已知同一平面内有$\odot O$和点$A$与点$B$，如果$\odot O$的半径为$3\mathrm{cm}$，线段$OA=5\mathrm{cm}$，线段$OB=3\mathrm{cm}$，那么直线$AB$与$\odot O$的位置关系为（\quad\quad）}

\vspace{0.3cm}
\noindent\textbf{A．相切 \quad\quad B．相交 \quad\quad C．相离或相切 \quad\quad D．相交或相切}
【解答】
\vspace{0.5cm}
\noindent\textbf{【答案】D}

\vspace{0.5cm}
\noindent\textbf{【详解】解：$\because \odot O$的半径为$3\mathrm{cm}$，线段$OA=5\mathrm{cm}$，线段$OB=3\mathrm{cm}$}
\noindent\textbf{$\therefore$点$A$在以$O$为圆心$5\mathrm{cm}$长为半径的圆上，点$B$在以$O$圆心$3\mathrm{cm}$长为半径的$\odot O$上}
\noindent\textbf{当$AB \perp OB$时，如左图所示，由$OB=3\mathrm{cm}$知，直线$AB$与$\odot O$相切；}
\noindent\textbf{当$AB$与$OB$不垂直时，如右图所示，过点$O$作$OD \perp AB$于点$D$，则$OD < OB$，所以直线$AB$与$\odot O$相交；}

\noindent\textbf{$\therefore$直线$AB$与$\odot O$的位置关系为相交或相切，}
\noindent\textbf{故选：D．}
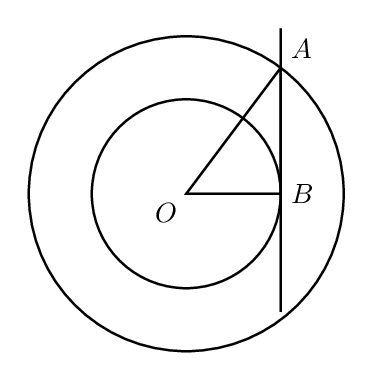
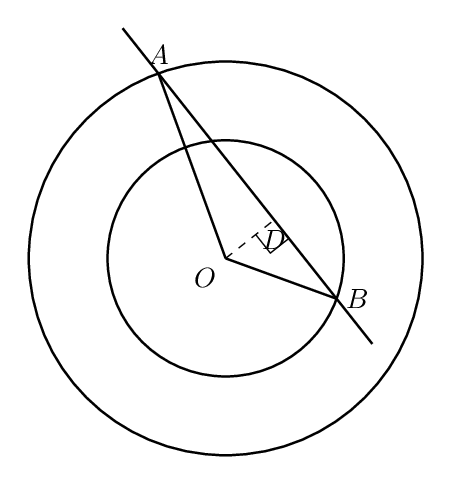